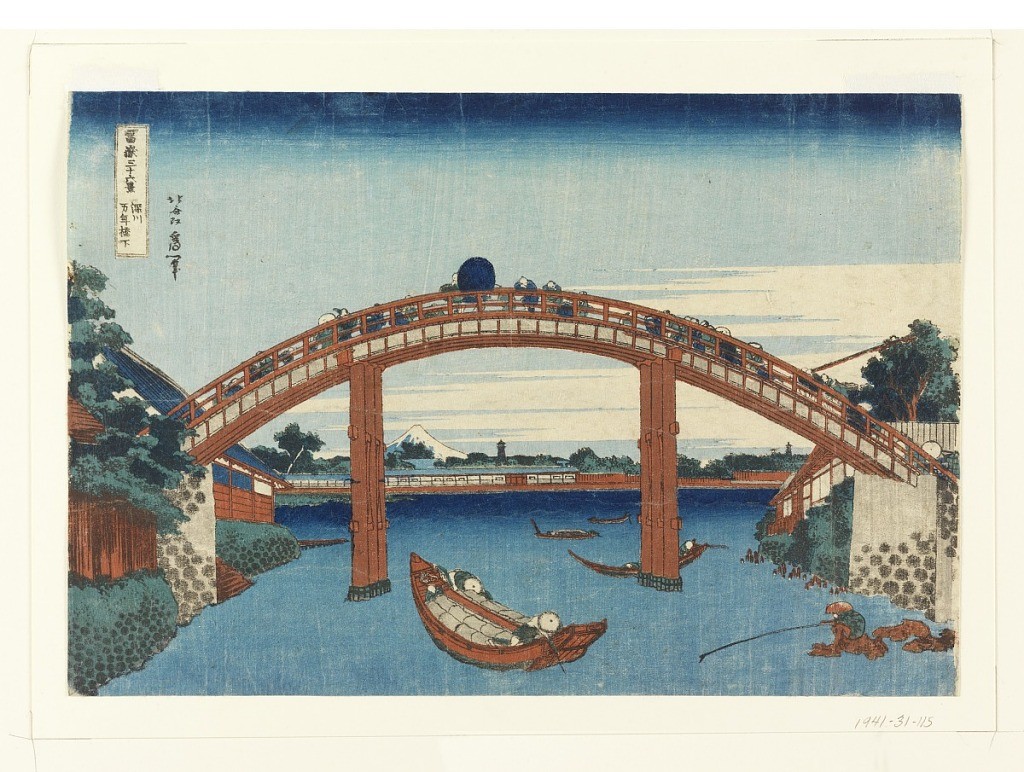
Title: Under Mannen Bridge at Fukagawa,(Fukagawa Manne-bashi no shita) from Thirty-Six Views of Fuji
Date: ca. 1830
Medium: Woodblock print in colored ink on paper
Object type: Print
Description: This landscape view features a crowded bridge, filled with pedestrians. Below, a body of water decorated with boats and fishermen. Located on the bottom right is a man sitting on a pile of rocks, fishing, alone. In the distance, snow-covered Mt. Fuji and two pagodas. This print is from the series, Thirty-six Views of Mt. Fuji (Fugaku Sanjuroku Kei).